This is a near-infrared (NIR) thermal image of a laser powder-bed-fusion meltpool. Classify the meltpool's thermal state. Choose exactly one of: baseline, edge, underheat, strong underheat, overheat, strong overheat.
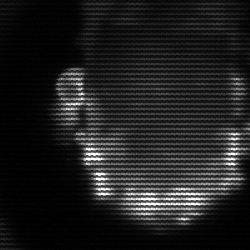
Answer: baseline